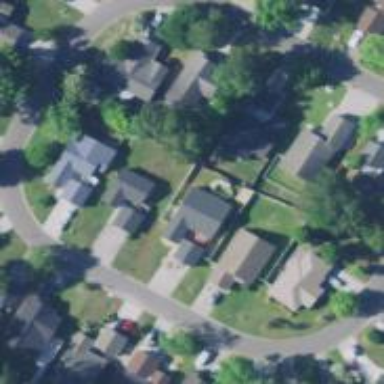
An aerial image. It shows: Charming neighbourhood.